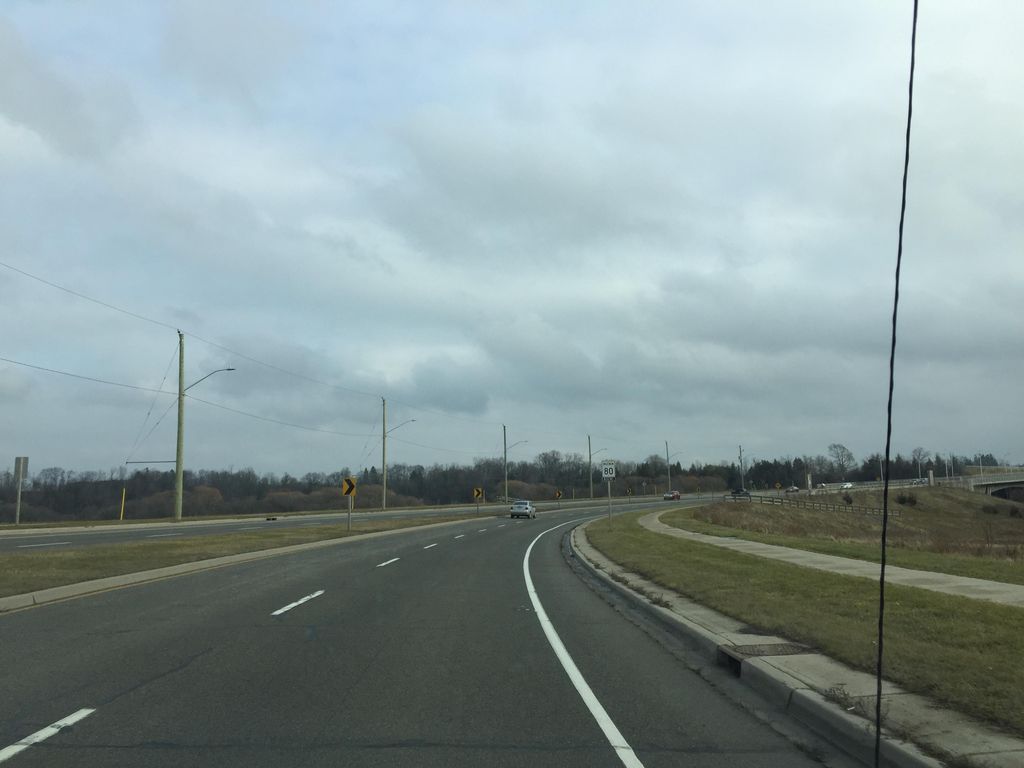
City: kitchener-waterloo